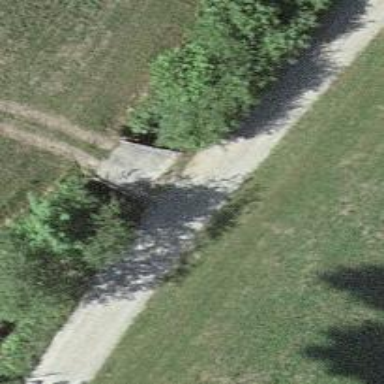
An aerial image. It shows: Track road with bridge.